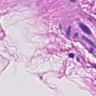
Metastatic tissue present: no